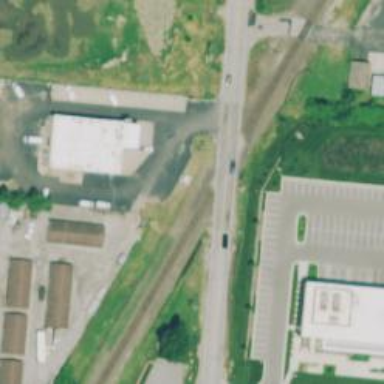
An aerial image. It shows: Railway level crossing.